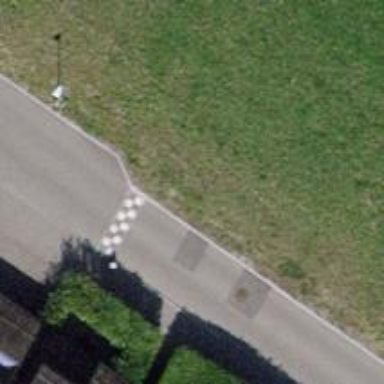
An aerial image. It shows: Bump for traffic calming.